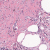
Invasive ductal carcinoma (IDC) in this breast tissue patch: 0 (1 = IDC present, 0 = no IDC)